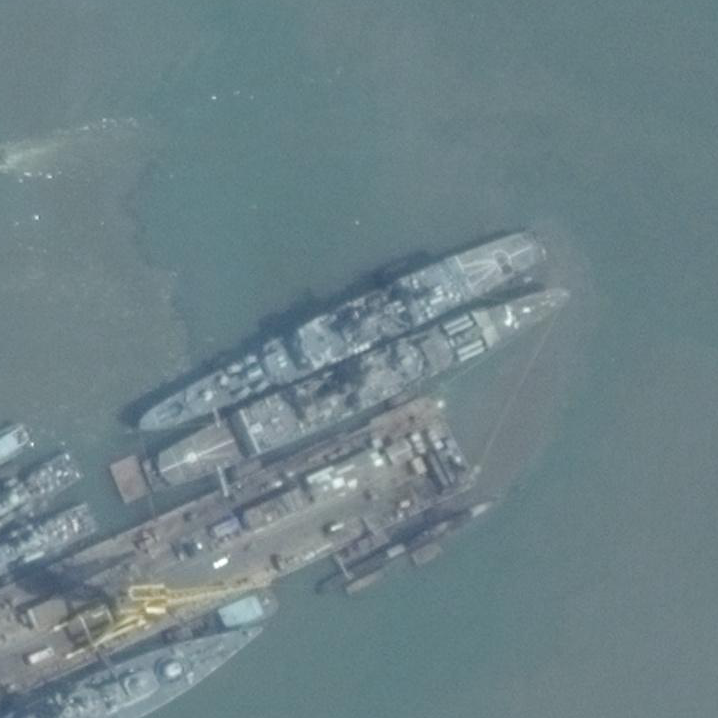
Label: cruiser